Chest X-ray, AP view. Patient: 60 years old, sex M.
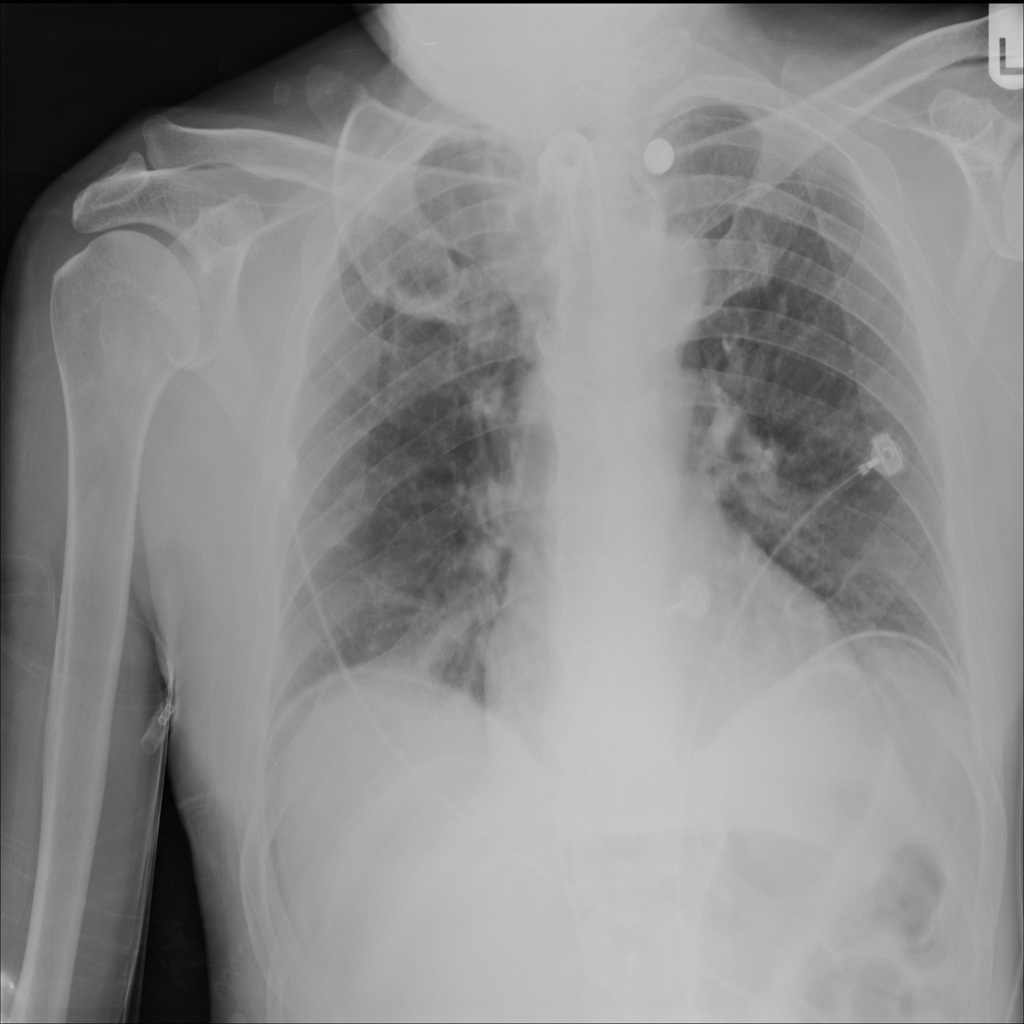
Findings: No Finding